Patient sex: M
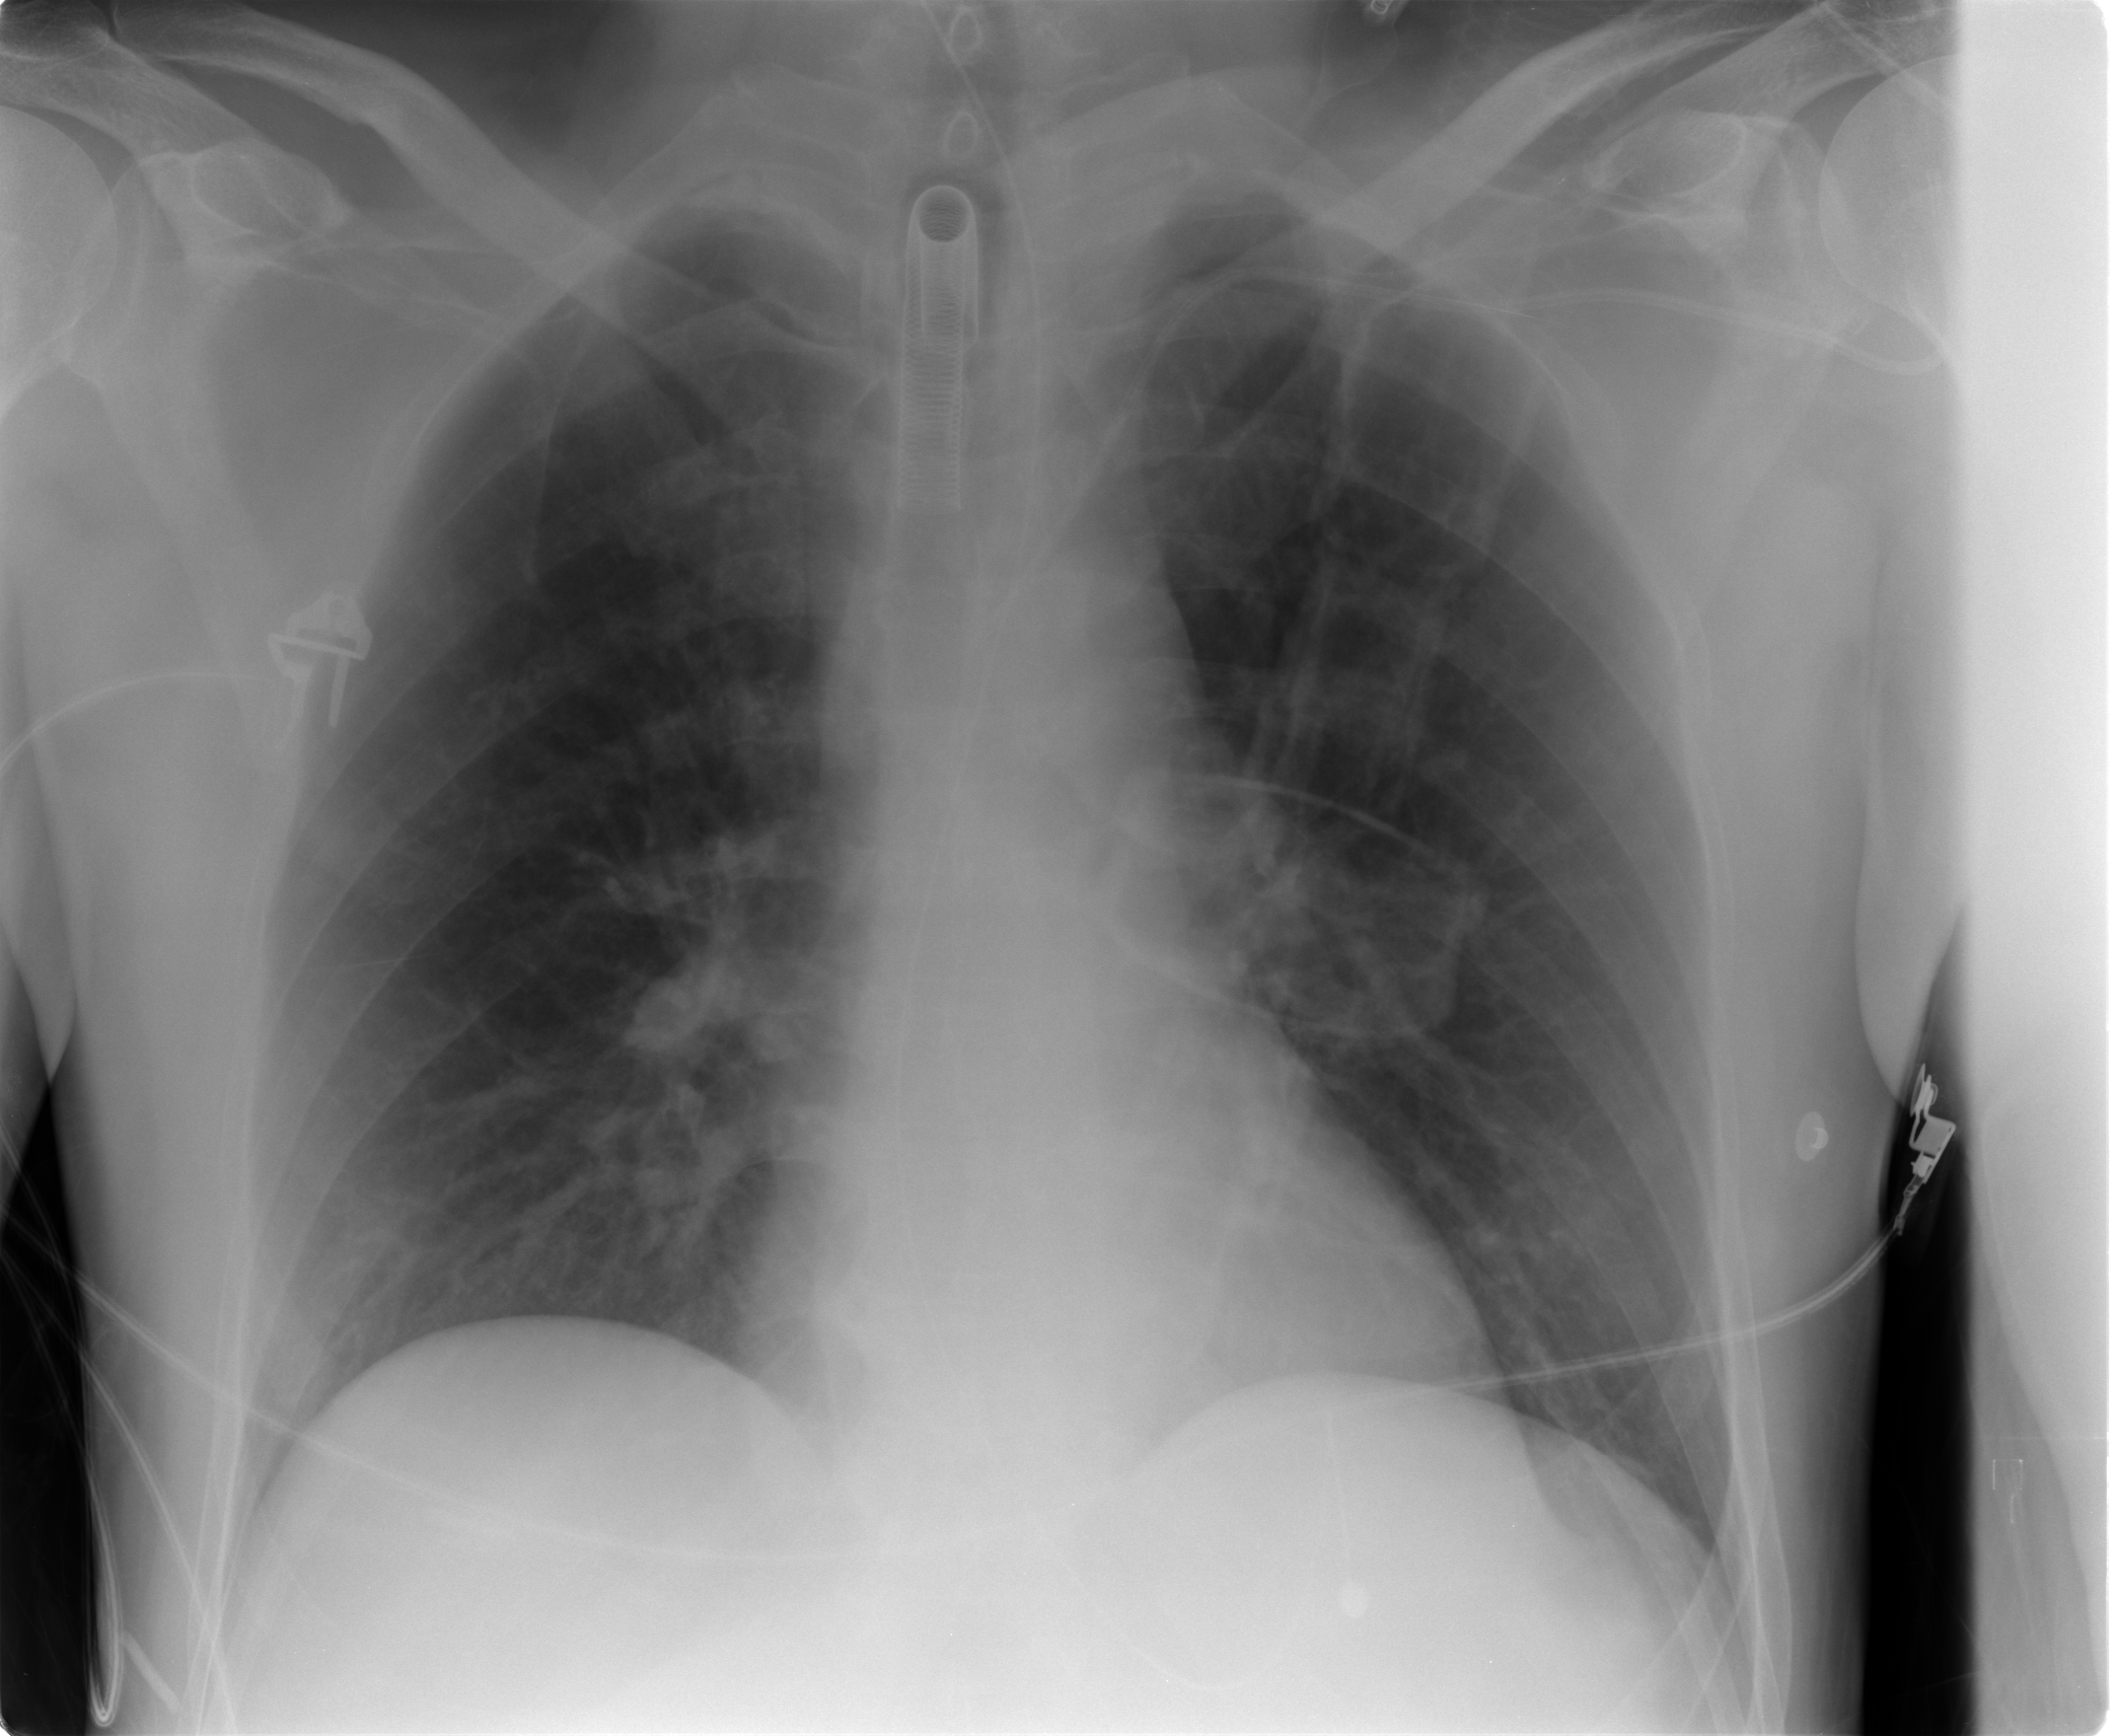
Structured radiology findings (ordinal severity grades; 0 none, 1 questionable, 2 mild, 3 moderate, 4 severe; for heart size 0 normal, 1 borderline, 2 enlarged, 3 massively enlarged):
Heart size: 0
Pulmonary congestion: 2
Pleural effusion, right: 0
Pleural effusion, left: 0
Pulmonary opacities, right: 0
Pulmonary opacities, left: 0
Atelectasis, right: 0
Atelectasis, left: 0